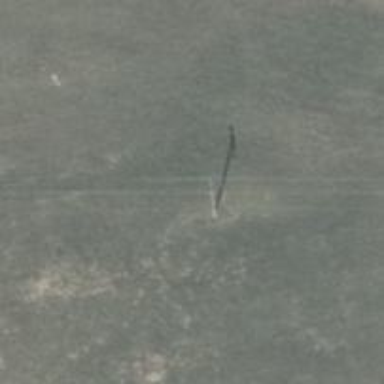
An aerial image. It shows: Power pole.